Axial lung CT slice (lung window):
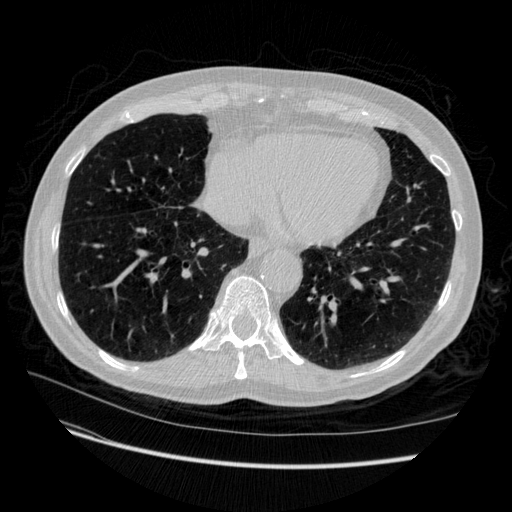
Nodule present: no